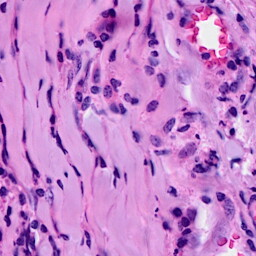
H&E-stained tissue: Breast